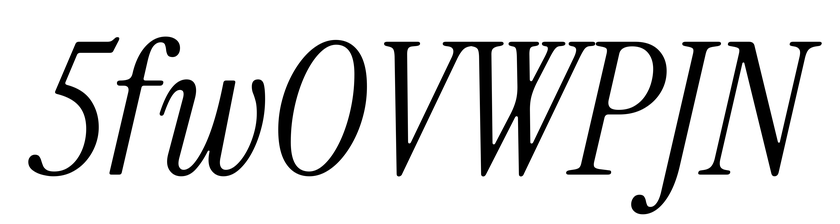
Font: InstrumentSerif-Italic